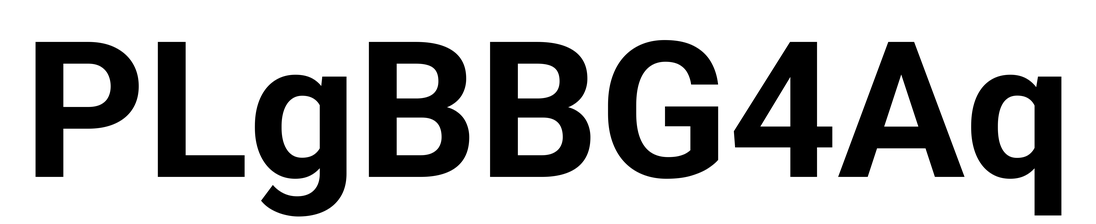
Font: Roboto_Bold